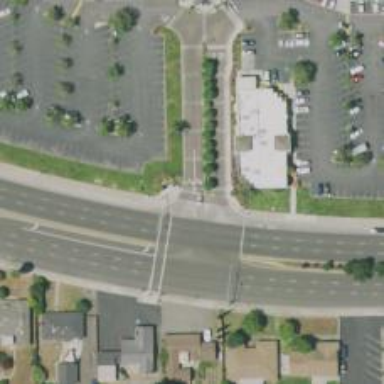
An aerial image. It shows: Solid stop line on the road.